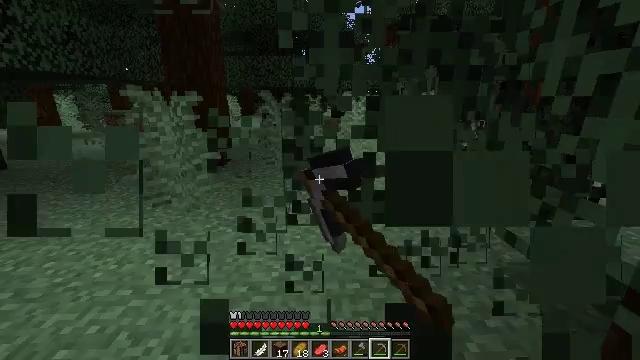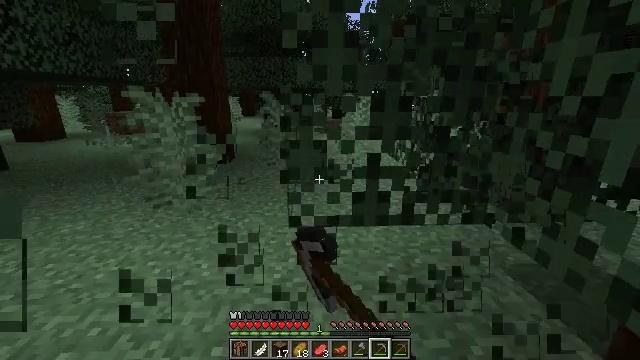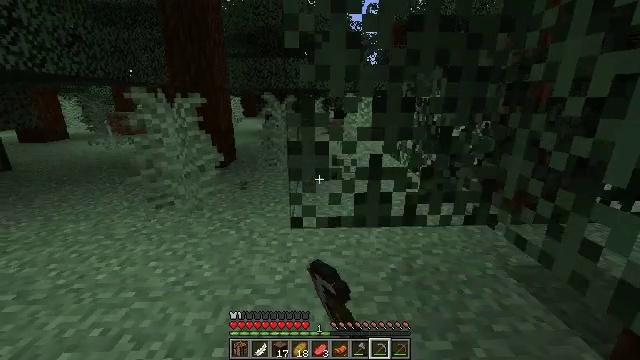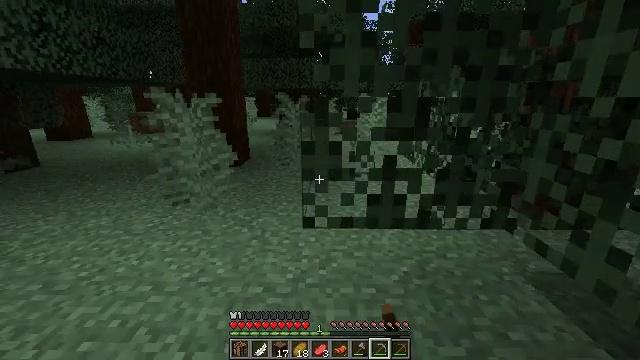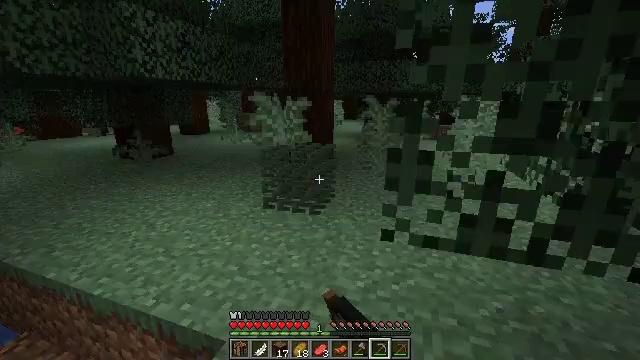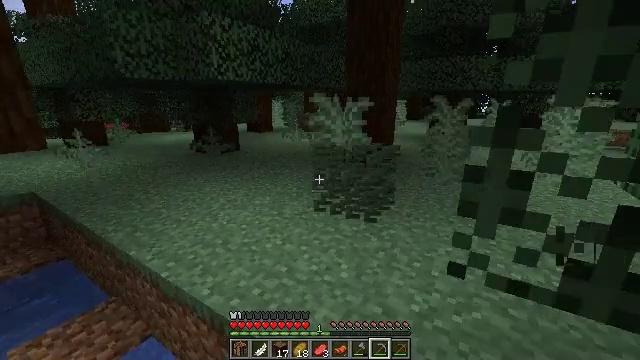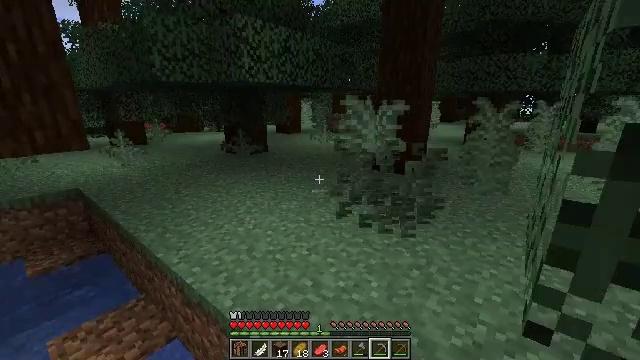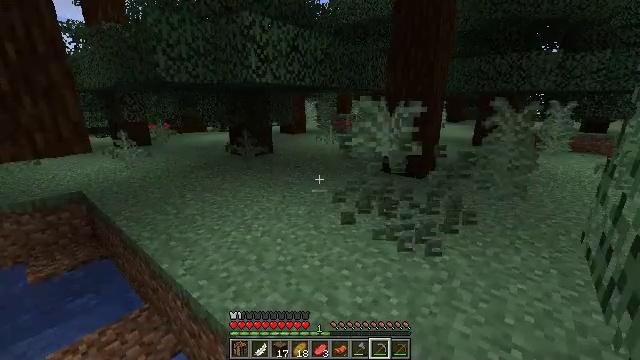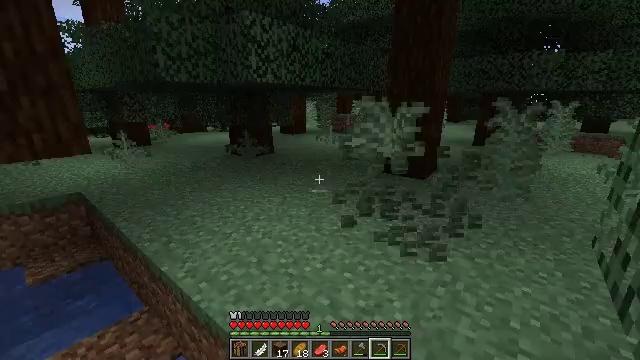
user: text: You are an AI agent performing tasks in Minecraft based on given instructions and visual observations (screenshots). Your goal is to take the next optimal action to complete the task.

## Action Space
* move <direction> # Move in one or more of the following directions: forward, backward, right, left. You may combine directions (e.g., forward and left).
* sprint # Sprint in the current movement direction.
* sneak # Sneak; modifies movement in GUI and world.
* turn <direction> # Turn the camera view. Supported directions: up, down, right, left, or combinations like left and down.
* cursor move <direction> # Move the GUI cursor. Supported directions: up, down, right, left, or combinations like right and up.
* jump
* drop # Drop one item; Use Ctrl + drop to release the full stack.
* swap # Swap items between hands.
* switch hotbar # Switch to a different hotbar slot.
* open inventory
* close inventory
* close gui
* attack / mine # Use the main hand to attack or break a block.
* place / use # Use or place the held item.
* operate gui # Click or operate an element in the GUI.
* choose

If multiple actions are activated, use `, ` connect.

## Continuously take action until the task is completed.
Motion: motion action
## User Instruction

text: Break the large fern to clear the space.
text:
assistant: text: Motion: attack / mine
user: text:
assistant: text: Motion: attack / mine
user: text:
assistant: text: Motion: turn left, attack / mine
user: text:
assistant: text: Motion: move forward, turn left, attack / mine
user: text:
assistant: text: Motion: move forward, turn left
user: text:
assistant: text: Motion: move forward and move left, turn left
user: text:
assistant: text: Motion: move forward and move left
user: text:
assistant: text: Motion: move forward
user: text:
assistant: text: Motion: no_op